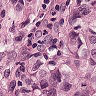
Metastatic tissue present: yes